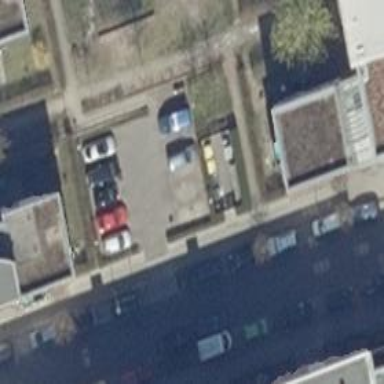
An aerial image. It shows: Street-side parking area.